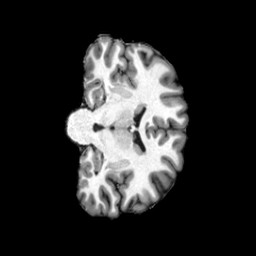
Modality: T1w
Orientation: coronal
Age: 21
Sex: female
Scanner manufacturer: siemens
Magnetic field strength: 3 T
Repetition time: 2.5 s
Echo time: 0.00222 s